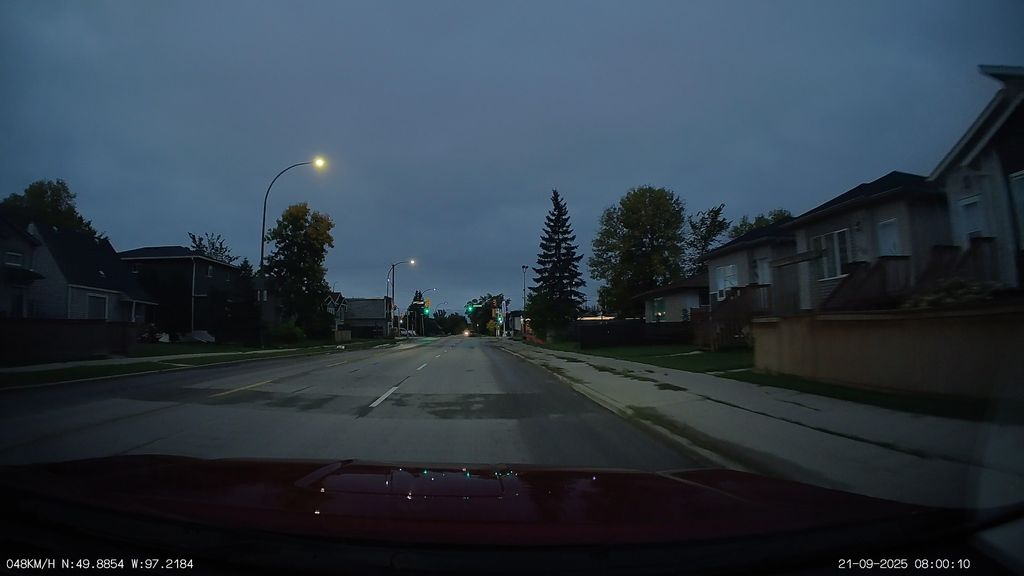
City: winnipeg